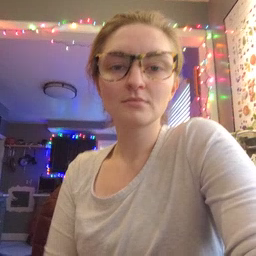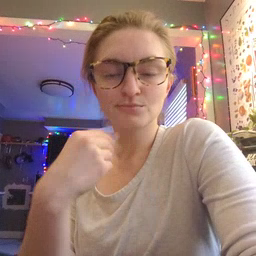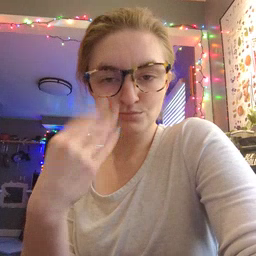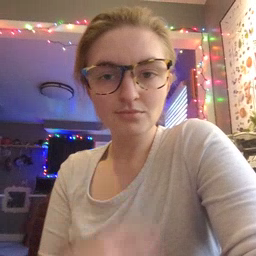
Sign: sleepy